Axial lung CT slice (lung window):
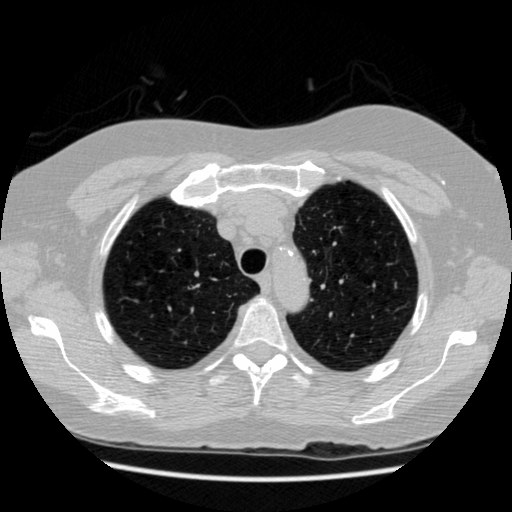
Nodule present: no